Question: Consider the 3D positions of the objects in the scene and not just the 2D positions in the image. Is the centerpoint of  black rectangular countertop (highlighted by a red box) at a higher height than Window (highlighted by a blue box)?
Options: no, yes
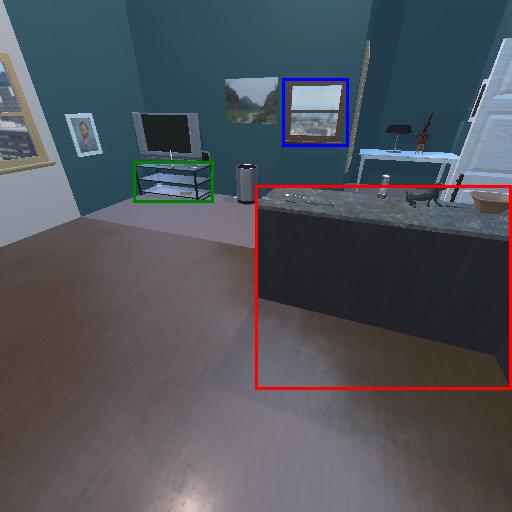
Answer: no